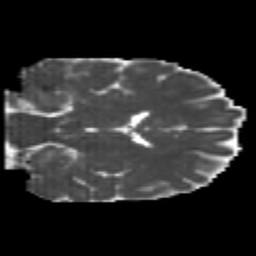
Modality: MD
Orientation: coronal
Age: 21
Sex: female
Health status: healthy
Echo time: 0.074 s